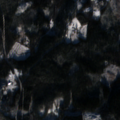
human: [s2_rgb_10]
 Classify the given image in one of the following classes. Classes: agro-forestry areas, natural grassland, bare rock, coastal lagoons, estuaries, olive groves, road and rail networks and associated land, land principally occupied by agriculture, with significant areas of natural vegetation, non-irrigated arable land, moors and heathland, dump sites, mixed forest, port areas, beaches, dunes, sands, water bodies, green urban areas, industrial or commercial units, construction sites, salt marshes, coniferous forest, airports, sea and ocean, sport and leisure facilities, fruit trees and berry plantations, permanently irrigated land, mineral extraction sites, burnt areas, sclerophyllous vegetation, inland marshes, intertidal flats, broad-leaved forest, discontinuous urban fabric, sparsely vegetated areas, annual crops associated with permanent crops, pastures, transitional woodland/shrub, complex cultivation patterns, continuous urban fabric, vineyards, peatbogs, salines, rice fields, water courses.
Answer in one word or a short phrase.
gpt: coniferous forest, mixed forest